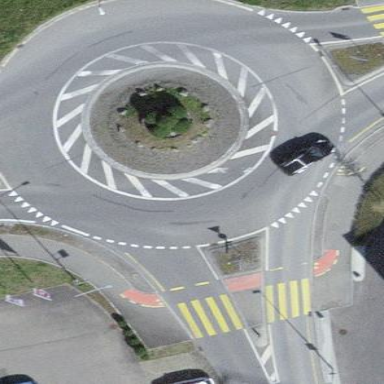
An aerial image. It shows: Primary highway intersecting roundabout.